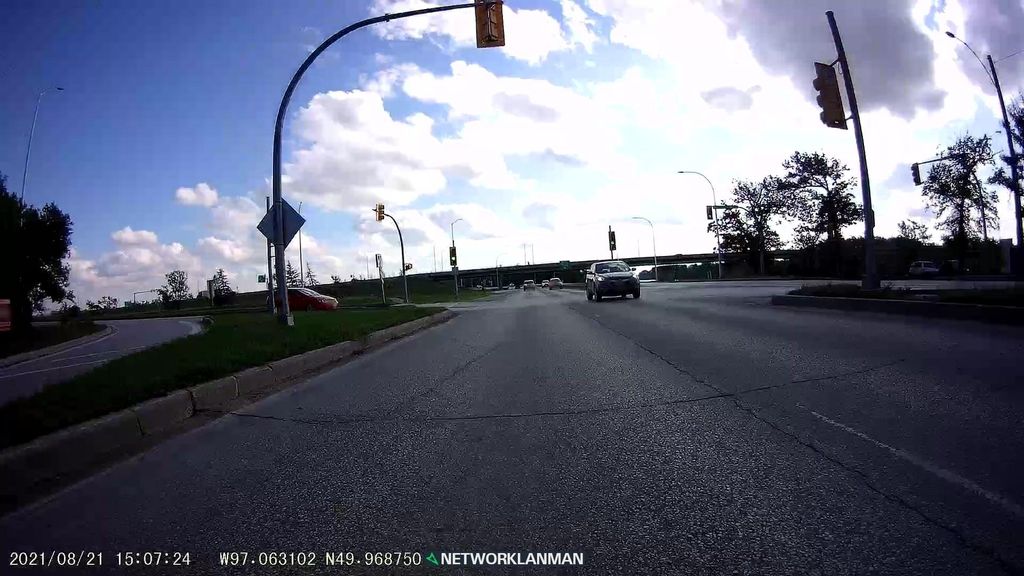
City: winnipeg